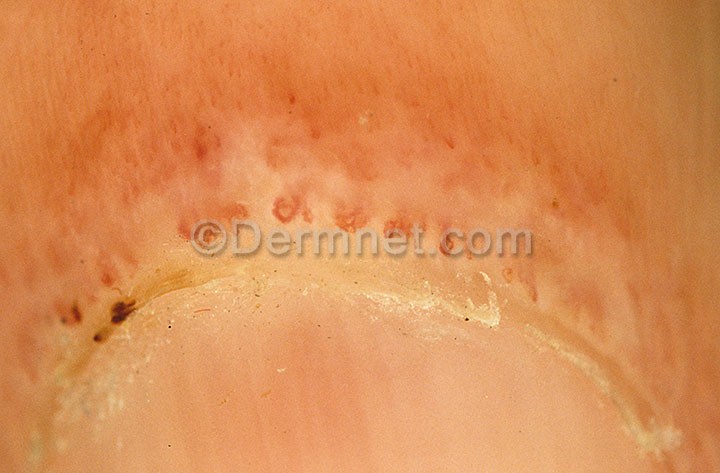
Disease: Lupus and other Connective Tissue diseases